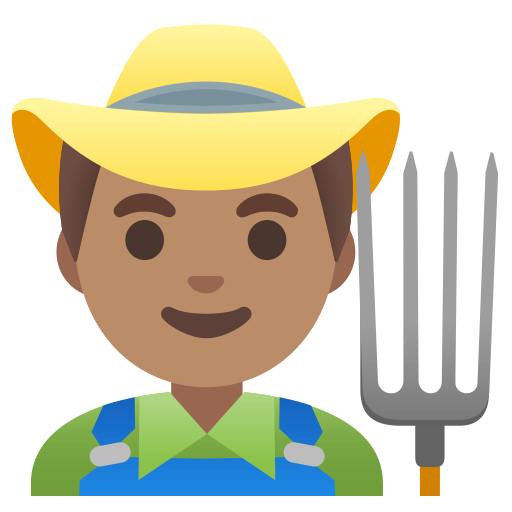
Emoji: 👨🏽‍🌾